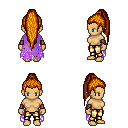
a pixel art fantasy rpg character, female body template, human, tanned skin, maroon tattered cape, gold greaves, dark blonde extra-long topknot hairstyle, leather bracers, four views (front, back, left, right), 2x2 character sprite sheet, small pixel art, hard edges, no anti-aliasing